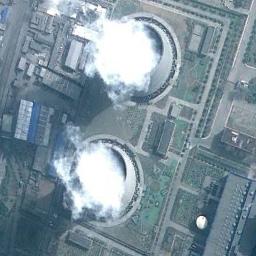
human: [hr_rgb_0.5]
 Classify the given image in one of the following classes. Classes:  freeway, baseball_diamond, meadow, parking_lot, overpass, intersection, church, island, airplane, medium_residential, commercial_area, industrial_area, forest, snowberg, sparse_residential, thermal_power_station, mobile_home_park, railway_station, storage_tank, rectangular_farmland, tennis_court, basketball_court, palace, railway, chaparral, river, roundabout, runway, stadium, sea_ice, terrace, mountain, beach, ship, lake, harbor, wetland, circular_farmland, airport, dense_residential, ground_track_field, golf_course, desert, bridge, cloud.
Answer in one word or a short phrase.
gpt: thermal_power_station